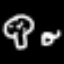
Label: mushroom